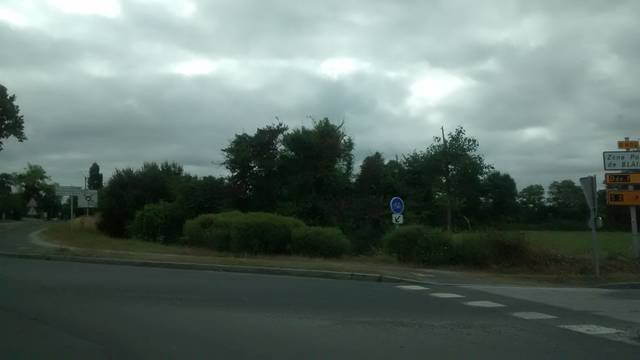
Region: France
Coordinates: 49.241, -0.2693